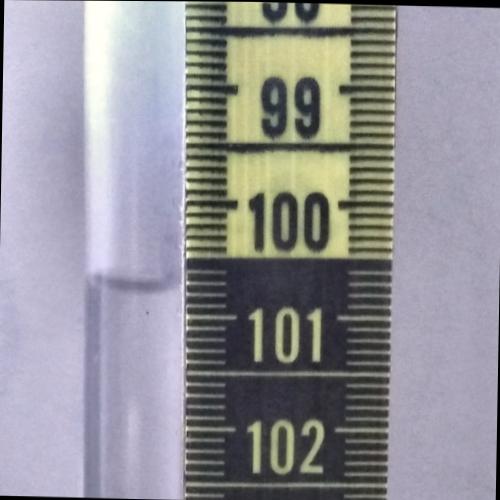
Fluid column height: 100.7 cm